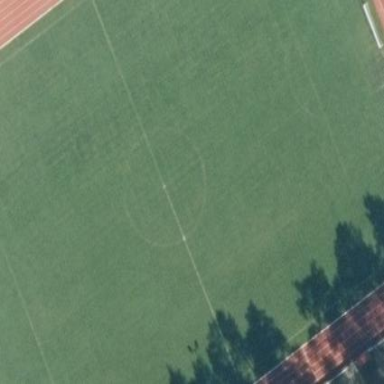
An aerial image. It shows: Soccer pitch for leisureland activities.